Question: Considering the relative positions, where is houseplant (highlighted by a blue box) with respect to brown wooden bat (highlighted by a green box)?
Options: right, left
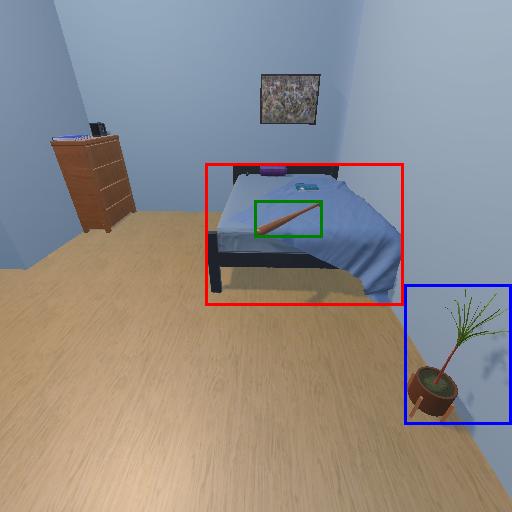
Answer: right